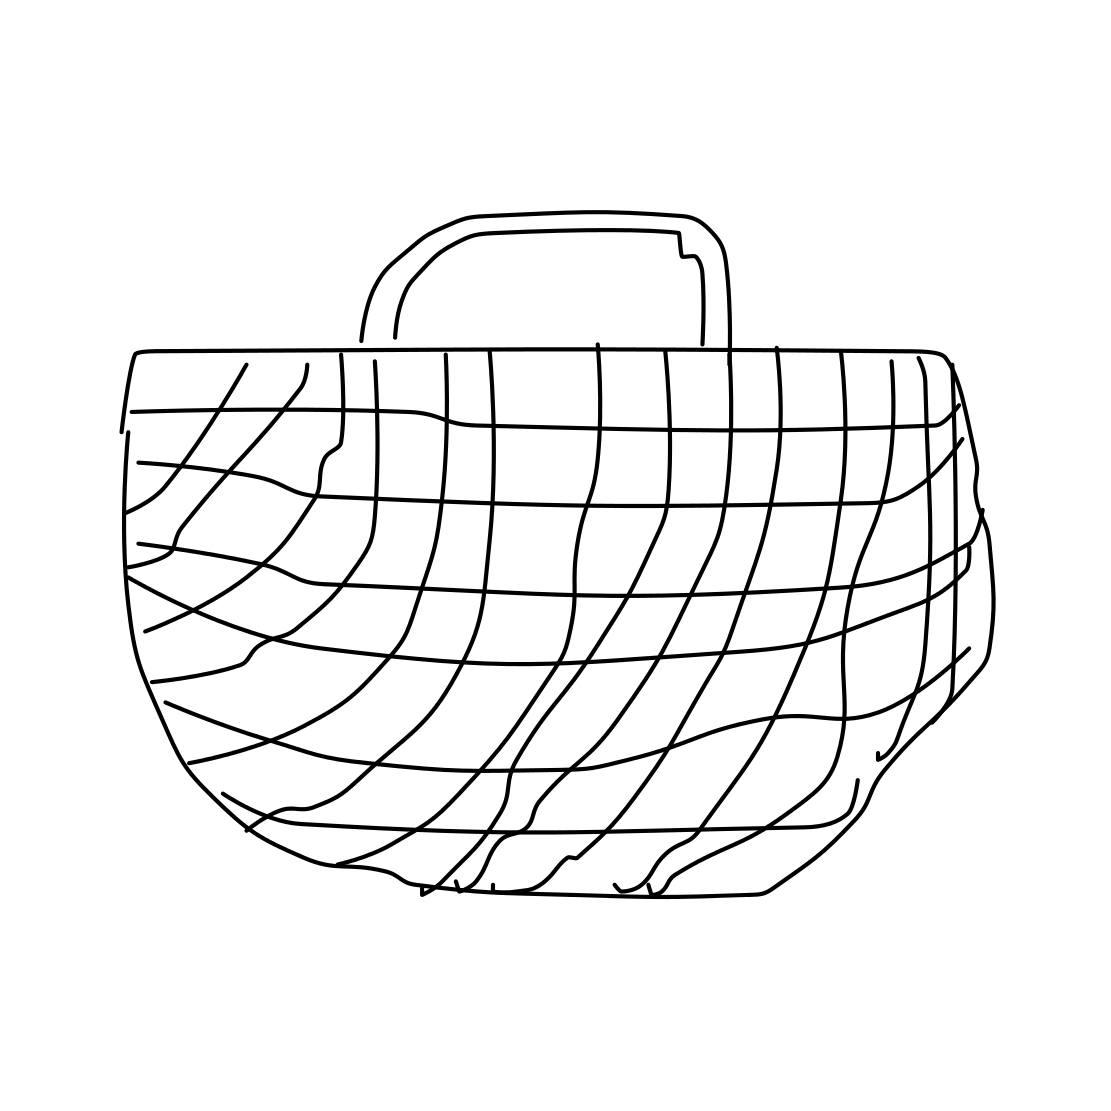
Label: basket